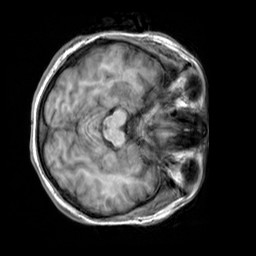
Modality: T1w
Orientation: axial
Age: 21
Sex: female
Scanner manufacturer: siemens
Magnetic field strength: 3 T
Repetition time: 2.3 s
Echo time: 0.00303 s